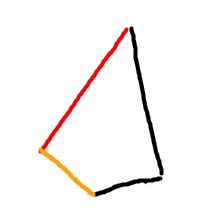
Shape: kite